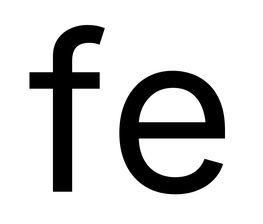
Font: Inter_Regular